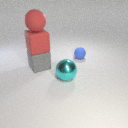
large red rubber sphere above large gray rubber cube